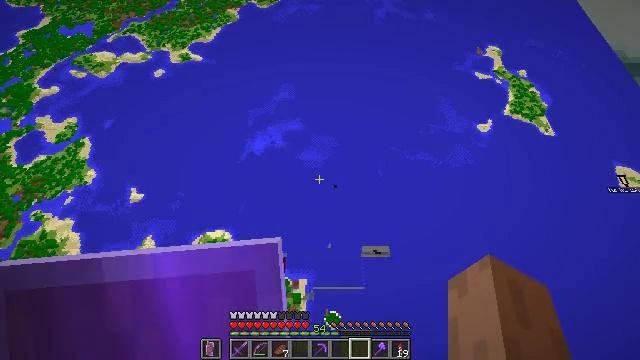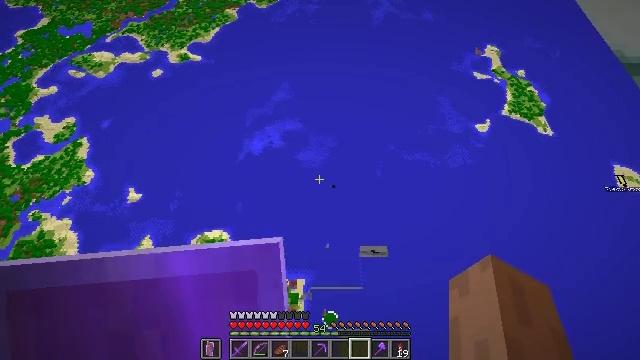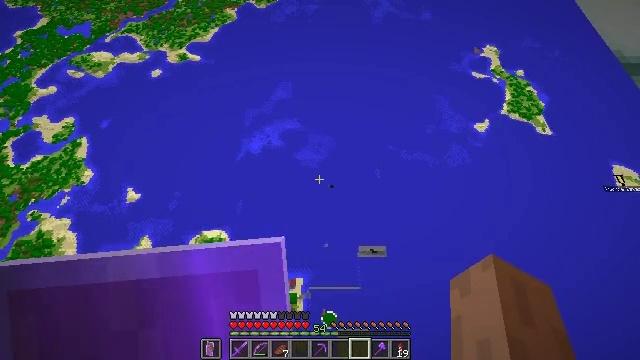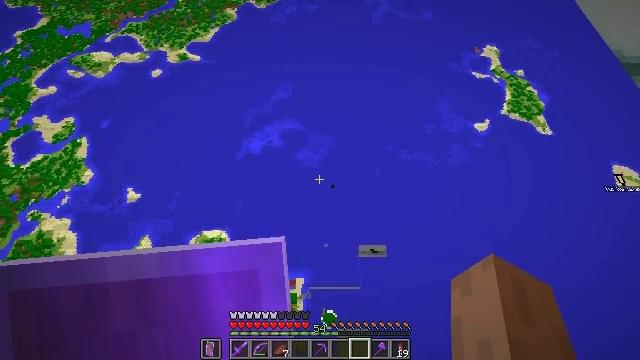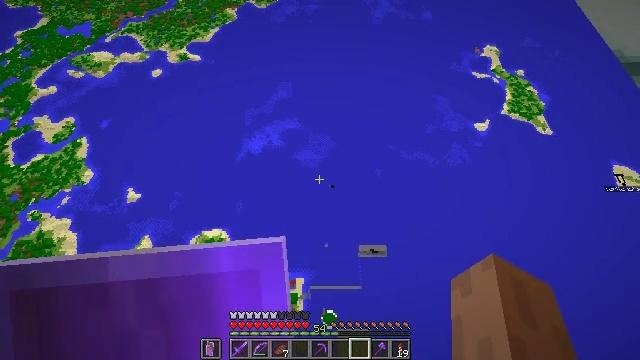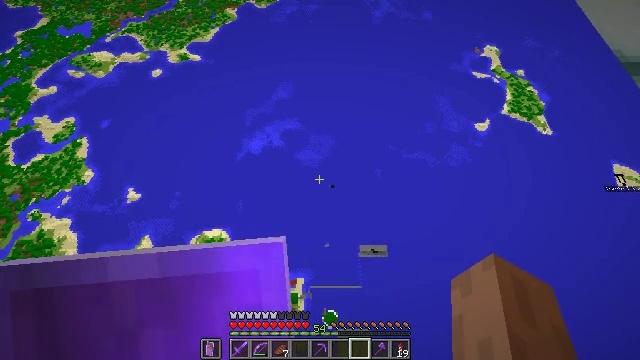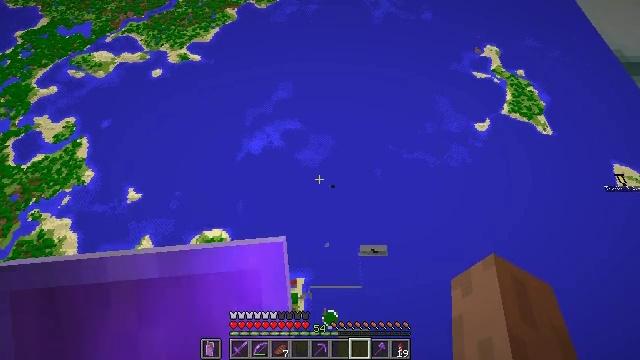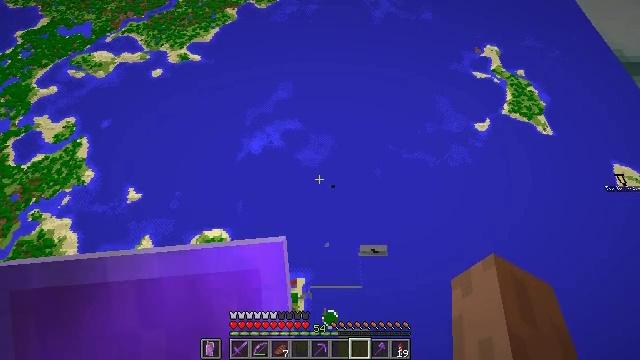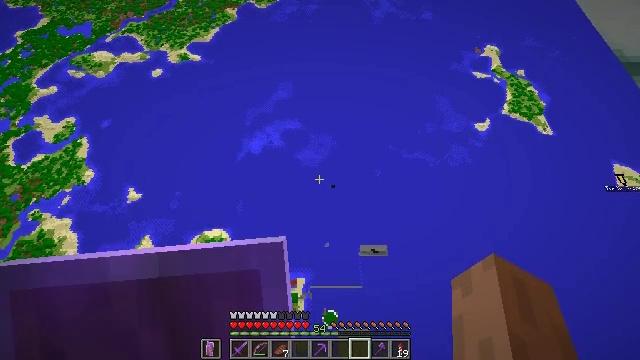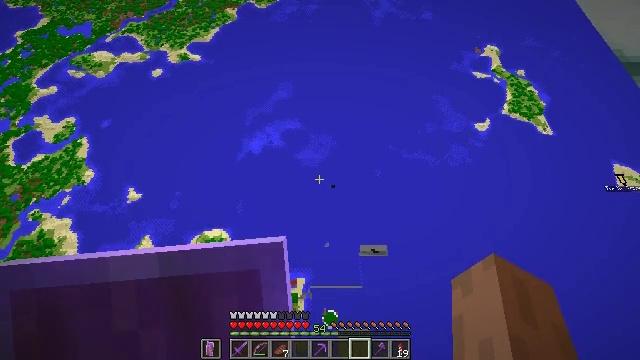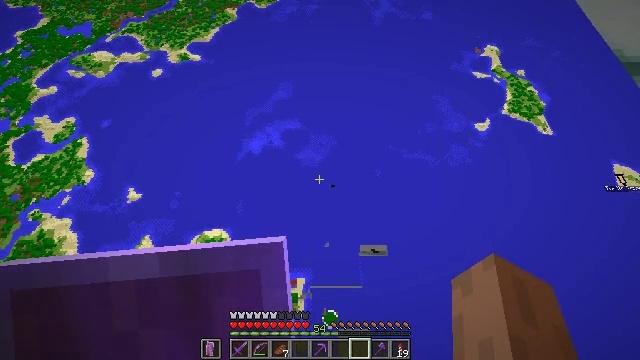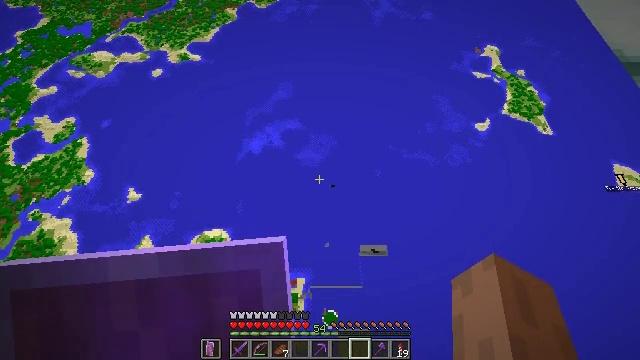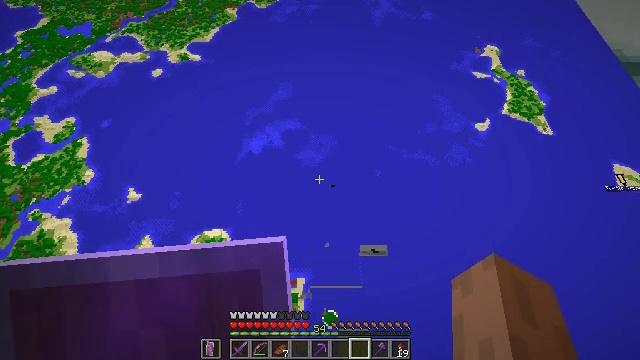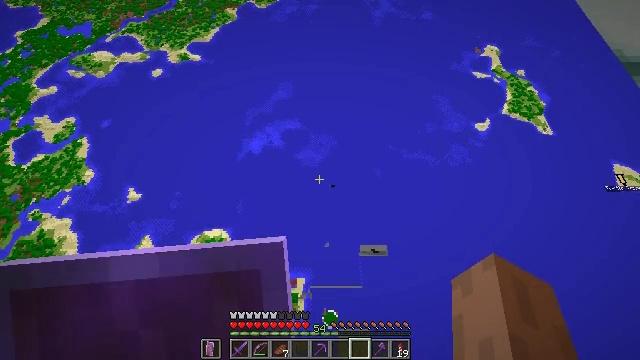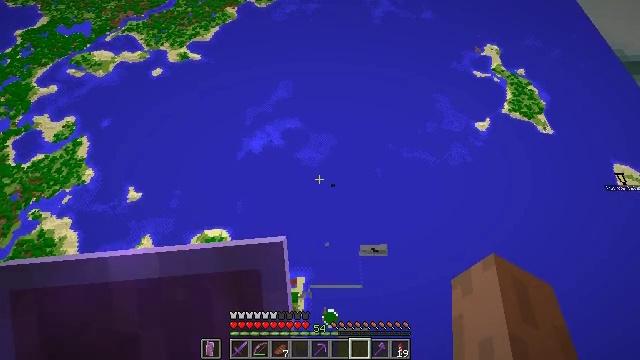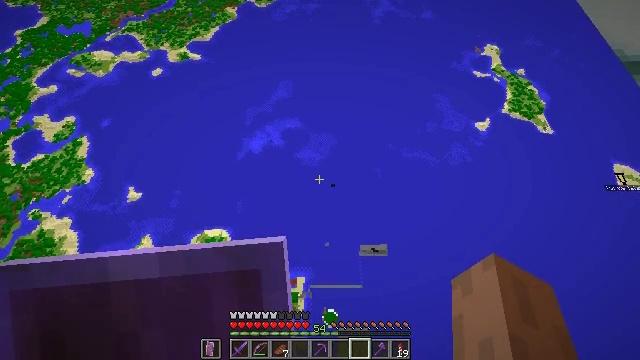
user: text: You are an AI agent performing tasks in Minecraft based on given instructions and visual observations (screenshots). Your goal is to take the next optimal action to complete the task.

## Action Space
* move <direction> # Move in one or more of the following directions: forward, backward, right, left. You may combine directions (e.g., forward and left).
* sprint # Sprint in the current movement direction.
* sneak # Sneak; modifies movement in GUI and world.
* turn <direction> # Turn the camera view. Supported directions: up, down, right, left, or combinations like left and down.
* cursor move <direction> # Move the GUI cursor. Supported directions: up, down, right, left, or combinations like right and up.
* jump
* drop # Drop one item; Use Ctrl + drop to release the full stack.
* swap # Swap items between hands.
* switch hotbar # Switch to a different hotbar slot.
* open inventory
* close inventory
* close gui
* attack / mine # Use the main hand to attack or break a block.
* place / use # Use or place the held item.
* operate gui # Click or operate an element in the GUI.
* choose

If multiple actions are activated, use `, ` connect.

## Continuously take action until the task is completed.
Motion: motion action
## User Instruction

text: Kill mobs.
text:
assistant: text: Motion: no_op
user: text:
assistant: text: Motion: no_op
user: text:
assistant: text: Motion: no_op
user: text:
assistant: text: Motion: no_op
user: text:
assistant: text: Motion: no_op
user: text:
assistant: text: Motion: no_op
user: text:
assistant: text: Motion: no_op
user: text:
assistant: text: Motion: no_op
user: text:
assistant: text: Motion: no_op
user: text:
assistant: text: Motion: no_op
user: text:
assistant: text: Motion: no_op
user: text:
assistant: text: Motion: no_op
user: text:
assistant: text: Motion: no_op
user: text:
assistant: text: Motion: no_op
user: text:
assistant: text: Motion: no_op
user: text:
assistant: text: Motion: no_op
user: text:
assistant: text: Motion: turn right and down
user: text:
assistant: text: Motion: turn right and down
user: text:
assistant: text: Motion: no_op
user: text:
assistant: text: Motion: no_op
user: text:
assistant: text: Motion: no_op
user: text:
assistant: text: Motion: no_op
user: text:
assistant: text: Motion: no_op
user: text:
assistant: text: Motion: no_op
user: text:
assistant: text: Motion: no_op
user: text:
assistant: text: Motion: no_op
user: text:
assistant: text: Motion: no_op
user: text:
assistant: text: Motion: no_op
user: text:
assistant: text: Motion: no_op
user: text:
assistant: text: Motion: move forward